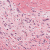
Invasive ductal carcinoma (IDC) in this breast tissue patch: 1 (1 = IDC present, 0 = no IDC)